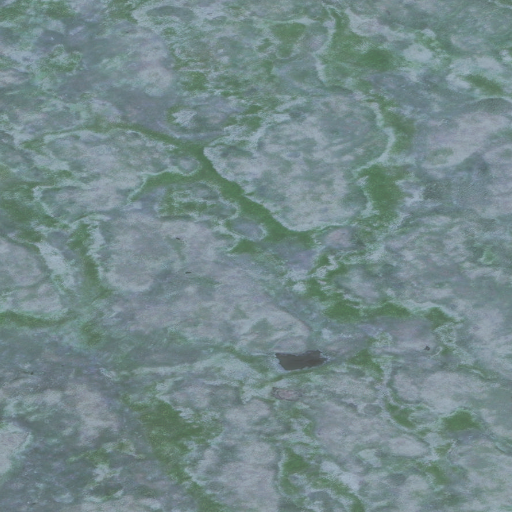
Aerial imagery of island in Alaska named Little Tanaga Island containing only unknown